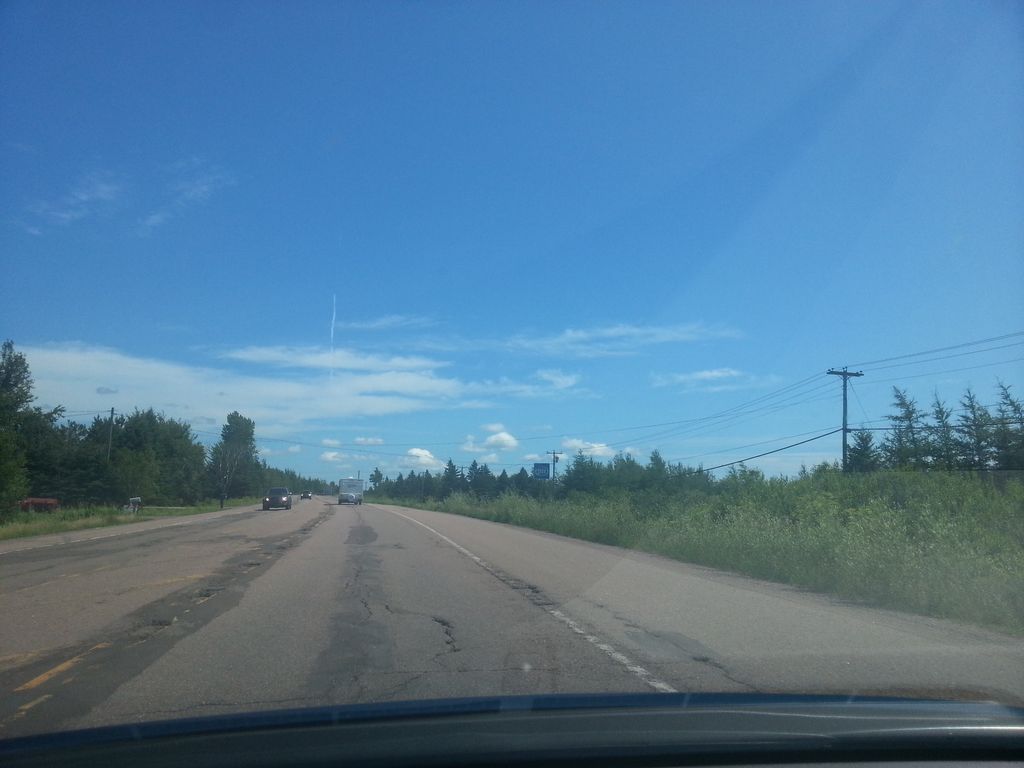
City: charlottetown